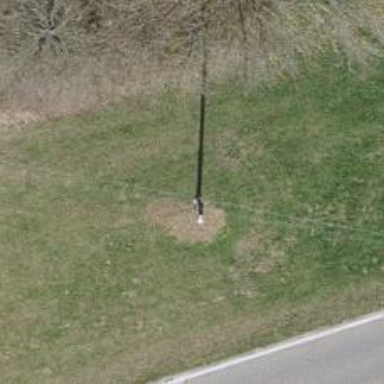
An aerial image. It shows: Power pole.